Question: I use the javascript plugin dataTables.fixedHeader and fill the data with ajax.
Now I have the problem, that the width of each data-column is dynamically and the header stays on the same static width.

Code:
HTML:
'''
<table class="table table-striped table-bordered table-hover" id="custTable">
<thead>
<tr>
<th>
......
</th>
<th>
......
</th>
<th>
......
</th>
......
</tr>
</thead>
<tbody id="dataList"></tbody>
</table>
'''
JS:
'''
table = $('#custTable').DataTable({
"dom": "frtiS",
"deferRender": true,
});
'''
Fill it:
'''
$('#custTable').dataTable().fnAddData([
xyz, xyz, xyz, ...
]);
'''
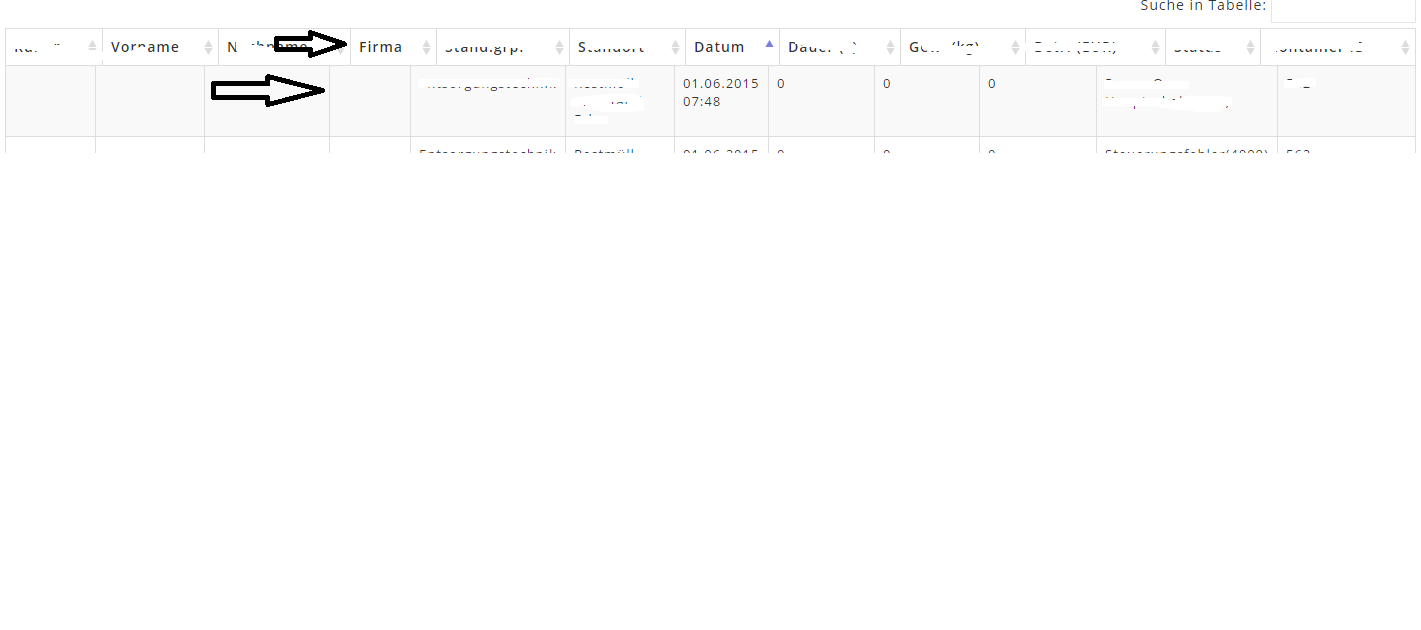
Answer: Disable automatic column widths.
'''
table = $('#custTable').DataTable({
"dom": "frtiS",
"deferRender": true,
"autoWidth": false
});
'''
<URL>